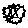
Label: star